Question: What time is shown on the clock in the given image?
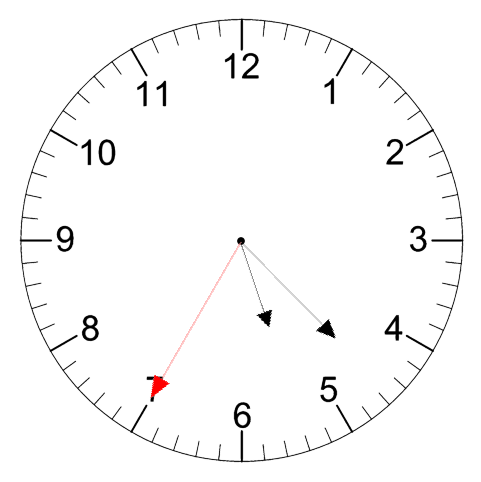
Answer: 05:22:35